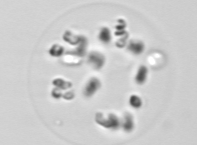
Label: Phaeocystis